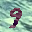
Label: 9